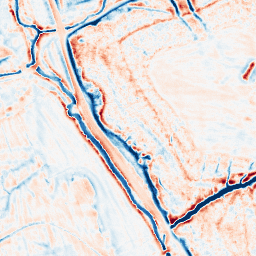
Category: edge_preserving
Decomposition family: bilateral
Decomposition parameters: d: 15
sigma_color: 75
sigma_space: 75
Upsampling method: sinc_hamming
Upsampling parameters: scale: 2
kernel_size: 16
Upsampling scale: 2